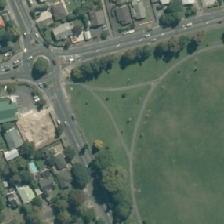
Land cover: urban_parkland